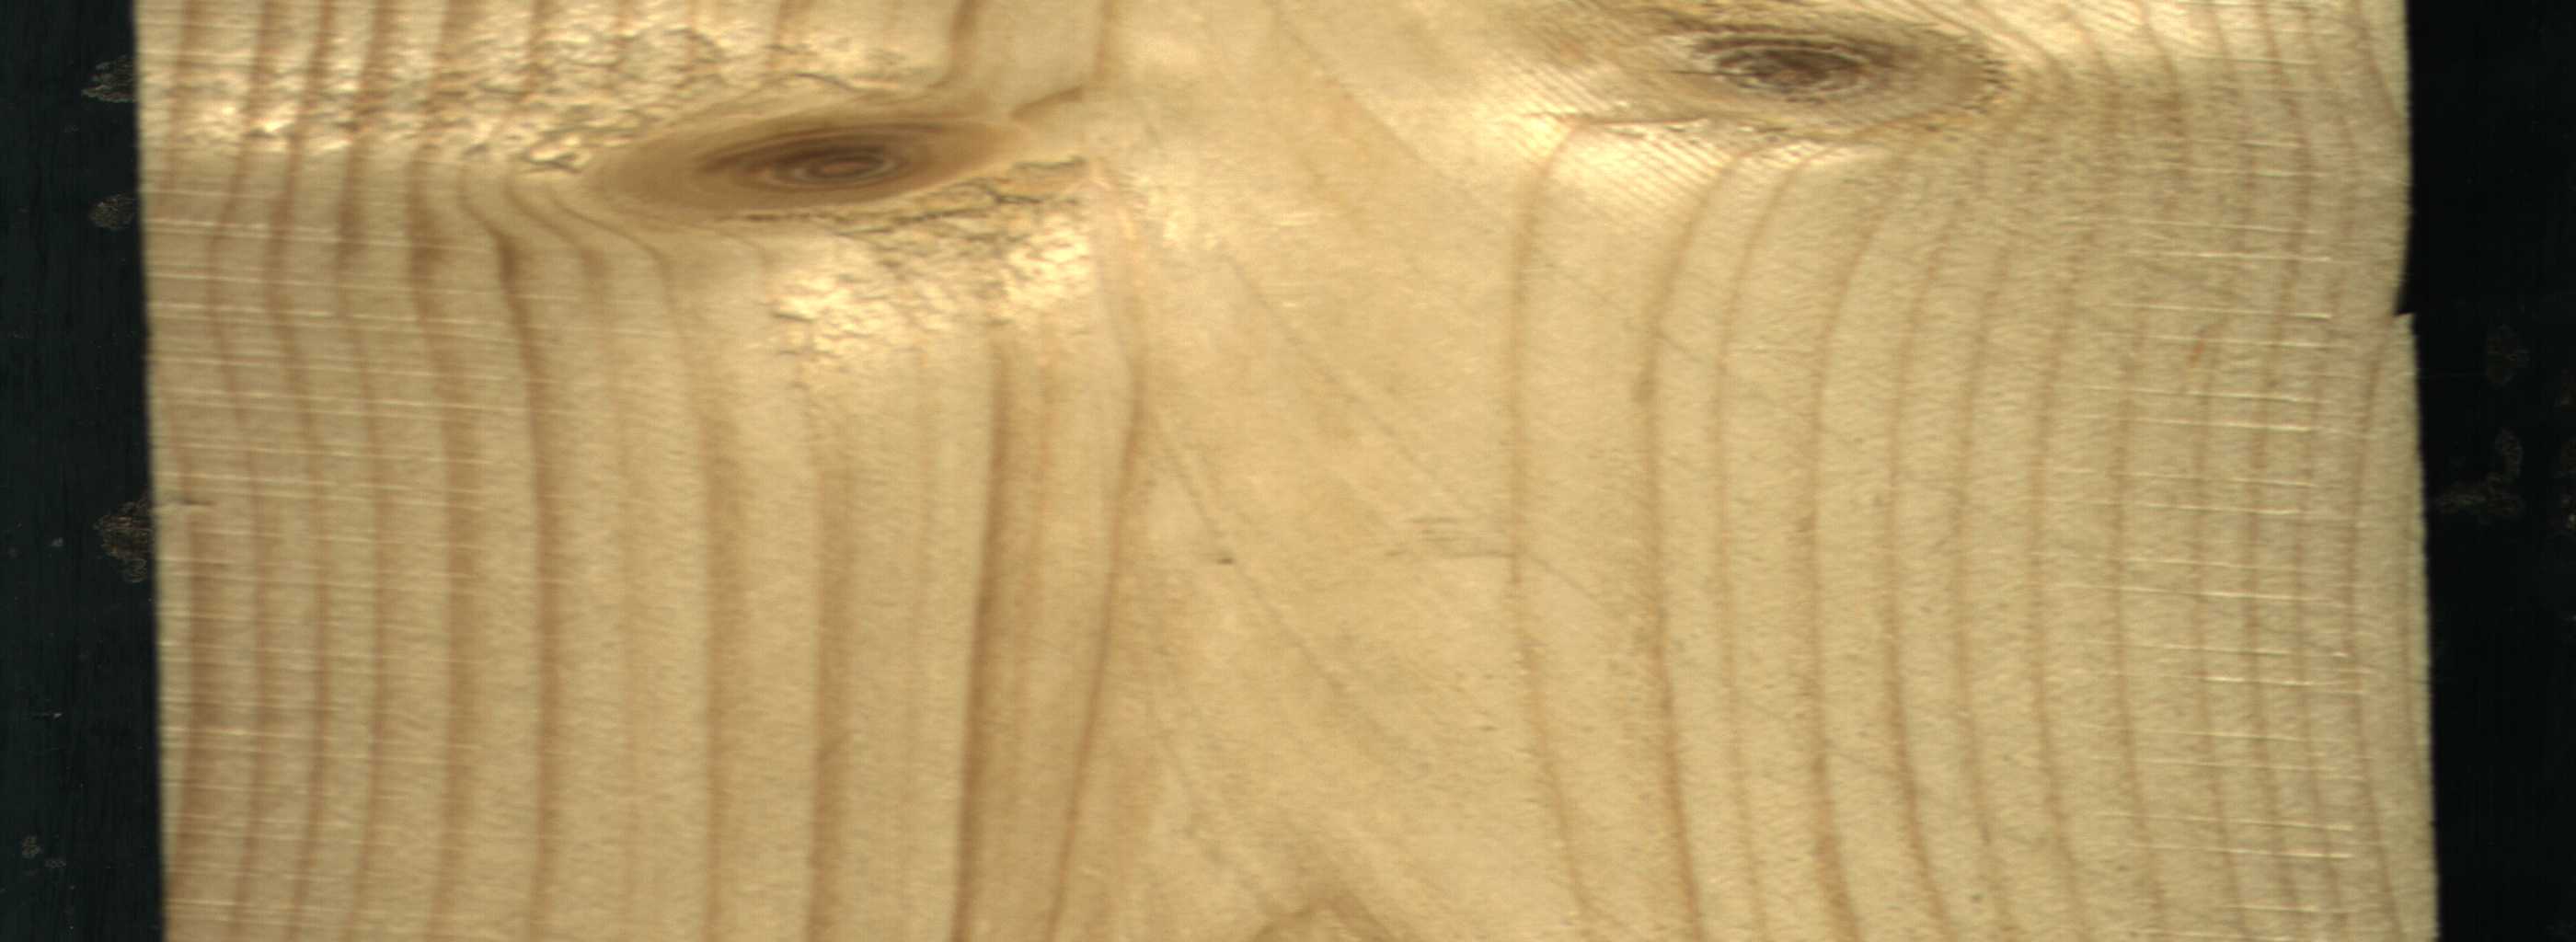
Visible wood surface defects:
Live_Knot
Live_Knot